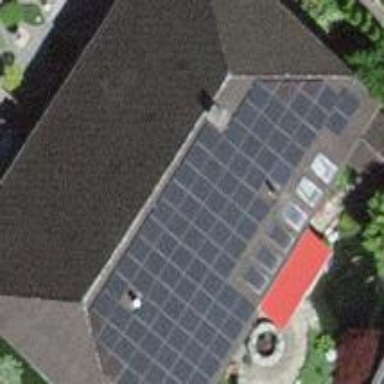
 consisting of solar photovoltaic panels."